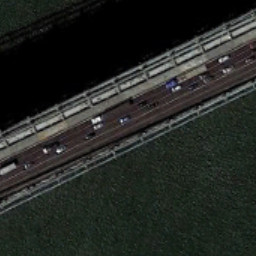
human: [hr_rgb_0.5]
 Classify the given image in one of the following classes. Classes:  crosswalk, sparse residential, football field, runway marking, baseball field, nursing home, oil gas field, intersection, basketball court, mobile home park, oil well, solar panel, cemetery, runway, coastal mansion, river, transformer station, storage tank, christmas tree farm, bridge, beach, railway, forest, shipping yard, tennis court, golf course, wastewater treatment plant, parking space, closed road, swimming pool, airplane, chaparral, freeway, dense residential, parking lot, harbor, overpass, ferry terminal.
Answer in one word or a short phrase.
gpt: bridge